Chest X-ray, PA view. Patient: 44 years old, sex F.
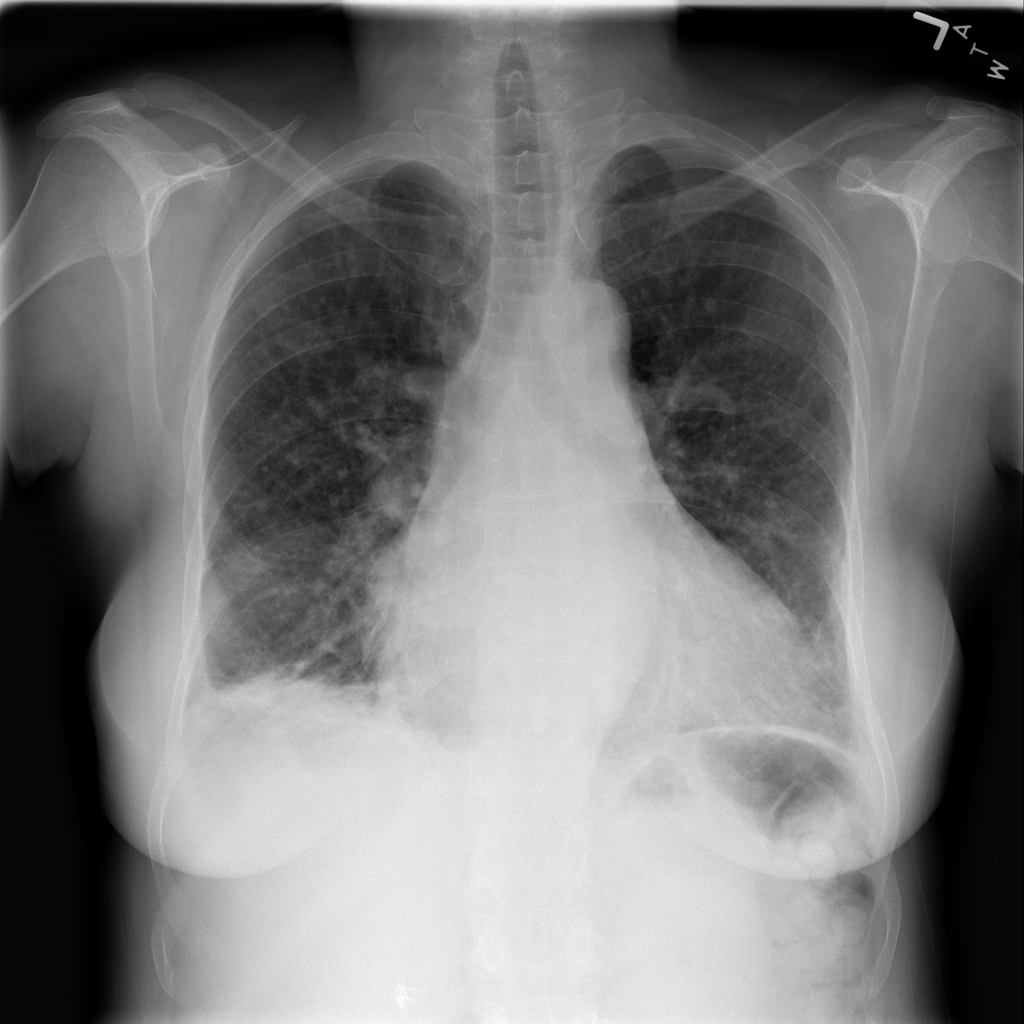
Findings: Cardiomegaly, Fibrosis